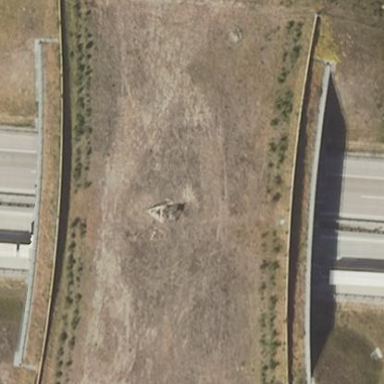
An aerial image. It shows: Bridge in scrub area designed as wildlife crossing.